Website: macys
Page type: payment
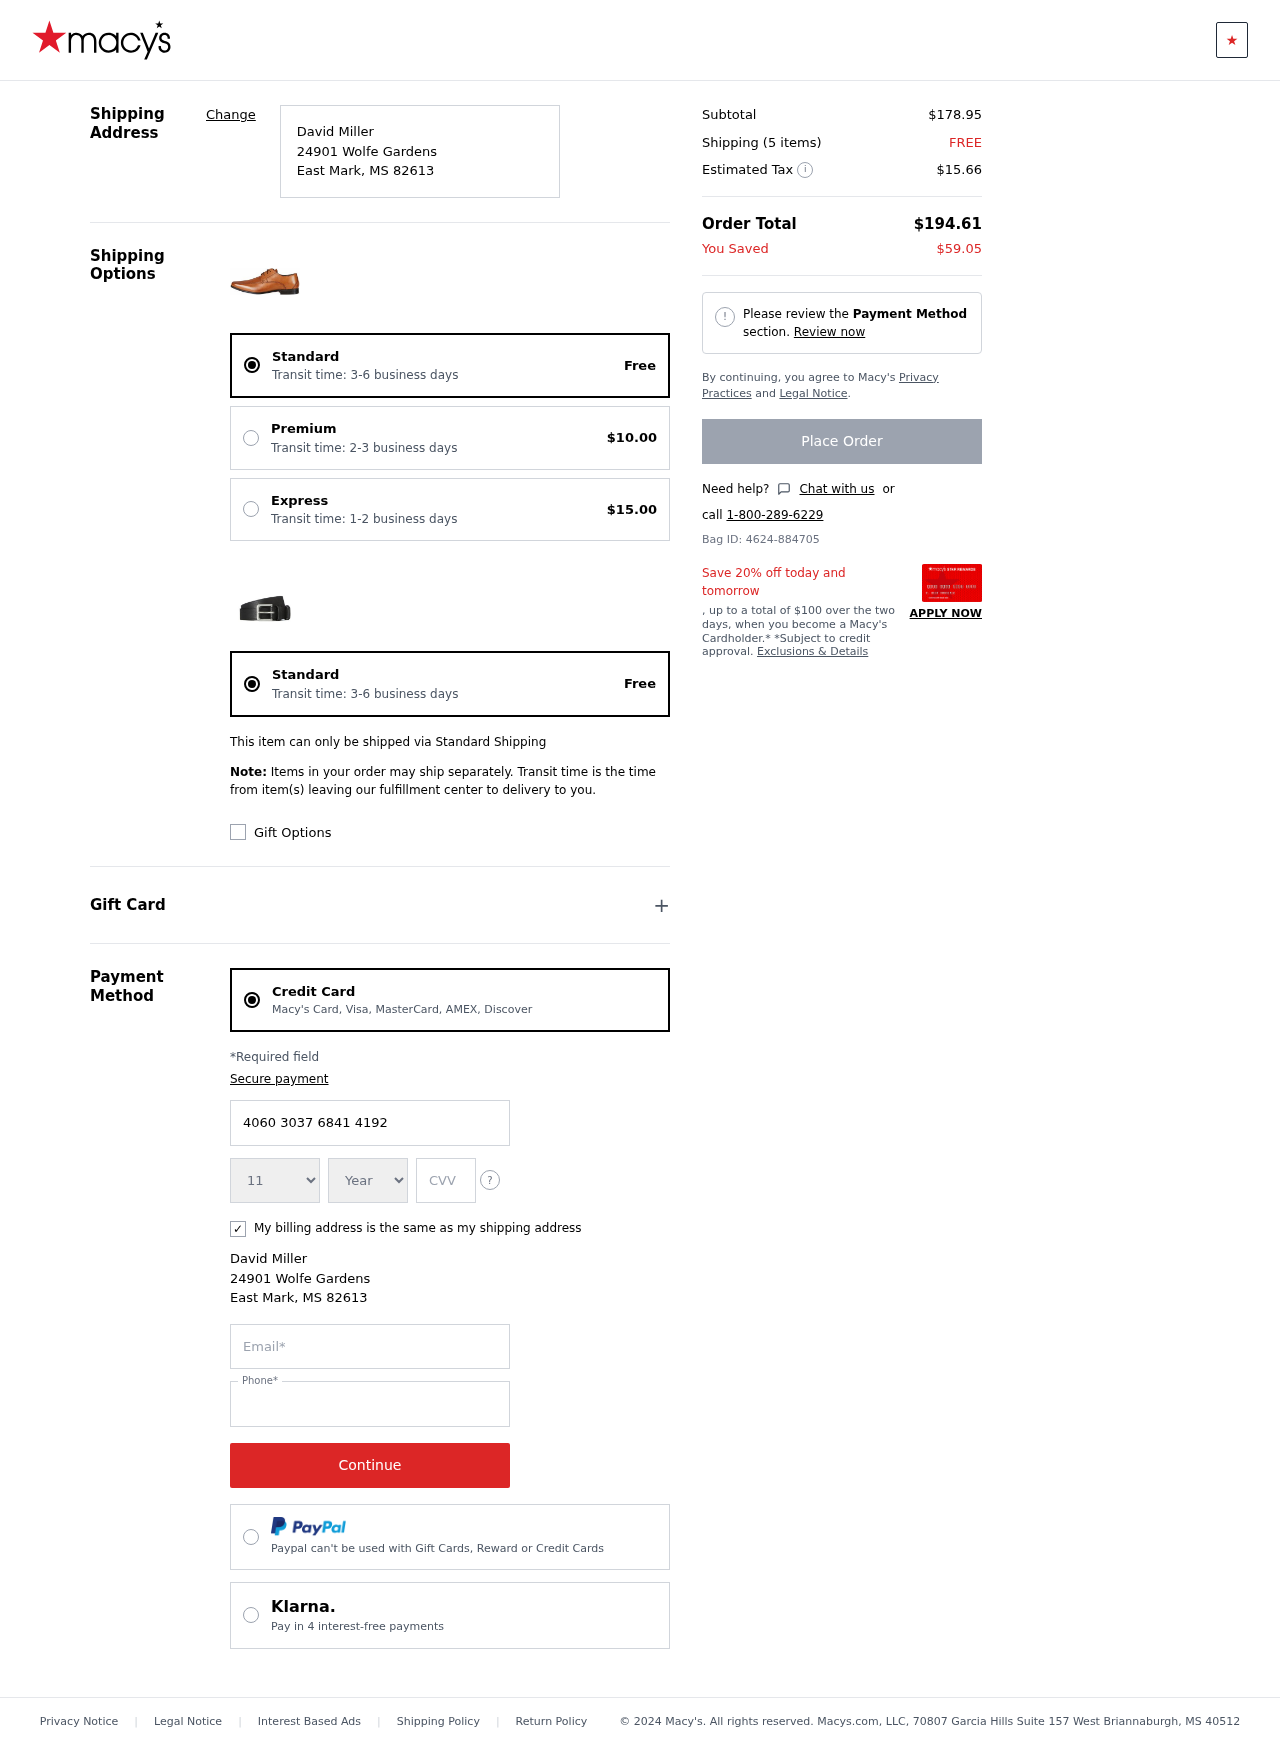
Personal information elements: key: PII_CARD_CVV
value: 718
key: PII_CARD_EXPIRY_MONTH
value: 11
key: PII_CARD_EXPIRY_YEAR
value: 28
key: PII_CARD_NUMBER
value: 4060 3037 6841 4192
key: PII_CITY
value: East Mark
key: PII_EMAIL
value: david.miller@gmail.com
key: PII_FULLNAME
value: David Miller
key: PII_PHONE
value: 3602159306
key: PII_POSTCODE
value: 82613
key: PII_STATE_ABBR
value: MS
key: PII_STREET
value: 24901 Wolfe Gardens
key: PII_FULLNAME2
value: David Miller
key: PII_CITY2
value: East Mark
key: PII_STATE_ABBR2
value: MS
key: PII_POSTCODE_FULL
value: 82613
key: PII_POSTCODE_NUMERIC
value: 82613
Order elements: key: ORDER_DELIVERY_DATE
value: Transit time: 3-6 business days
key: ORDER_SHIPPING_STANDARD
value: Free
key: ORDER_SHIPPING_PREMIUM
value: $10.00
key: ORDER_SHIPPING_EXPRESS
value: $15.00
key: ORDER_DELIVERY_DATE2
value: Transit time: 3-6 business days
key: ORDER_SHIPPING_STANDARD2
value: Free
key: ORDER_SUBTOTAL
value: $178.95
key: ORDER_NUM_ITEMS
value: Shipping (5 items)
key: ORDER_SHIPPING_COST
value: FREE
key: ORDER_TAX
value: $15.66
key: ORDER_TOTAL
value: $194.61
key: ORDER_SAVINGS
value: $59.05
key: ORDER_ID
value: Bag ID: 4624-884705